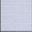
Piece: xx